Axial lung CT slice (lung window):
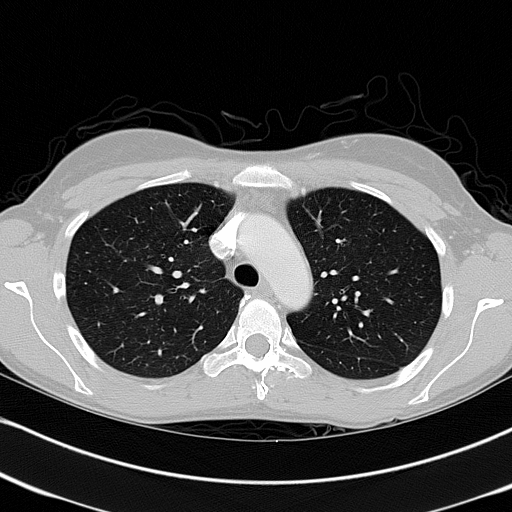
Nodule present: no